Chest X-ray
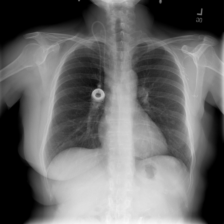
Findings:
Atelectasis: negative
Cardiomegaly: negative
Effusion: negative
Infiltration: negative
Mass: negative
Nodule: negative
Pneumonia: negative
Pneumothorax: negative
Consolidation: negative
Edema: negative
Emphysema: negative
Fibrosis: negative
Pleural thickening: negative
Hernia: negative